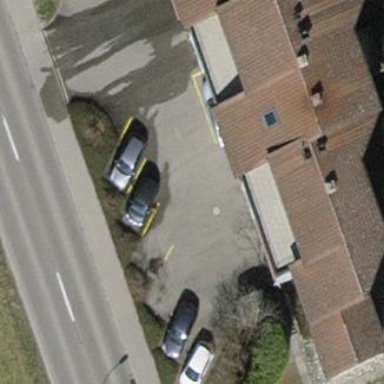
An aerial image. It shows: Parking area with surface.